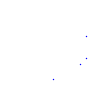
Particle: proton